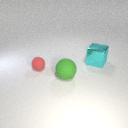
large green rubber sphere to the left of large cyan metal cube